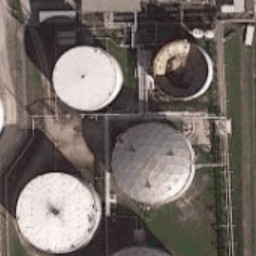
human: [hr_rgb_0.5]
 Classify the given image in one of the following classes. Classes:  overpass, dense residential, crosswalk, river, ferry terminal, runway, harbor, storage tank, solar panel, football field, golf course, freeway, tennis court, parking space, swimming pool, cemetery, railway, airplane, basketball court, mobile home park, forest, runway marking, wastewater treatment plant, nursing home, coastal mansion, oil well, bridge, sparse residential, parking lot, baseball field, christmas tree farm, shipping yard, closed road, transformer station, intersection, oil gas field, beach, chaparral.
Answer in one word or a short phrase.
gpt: storage tank